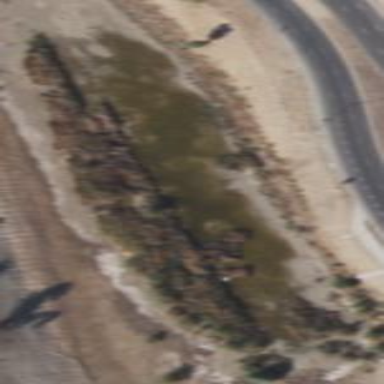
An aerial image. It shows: Pond with natural water.